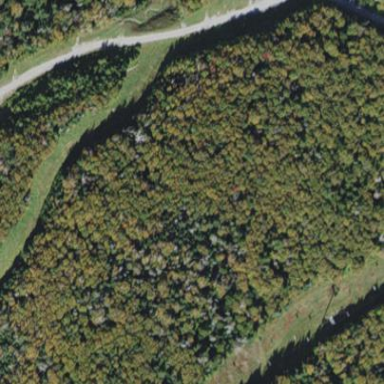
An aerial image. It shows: Lush woodland area covered with trees.